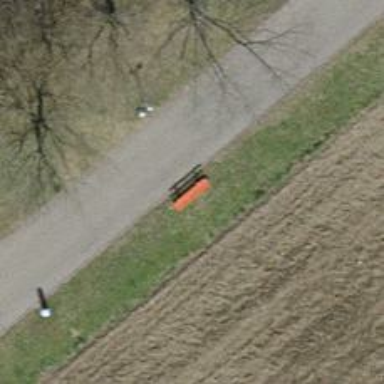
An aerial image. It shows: Red bench.